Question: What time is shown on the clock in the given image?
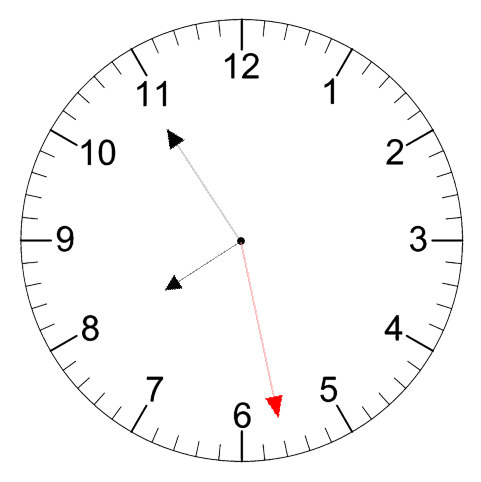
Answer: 07:54:28